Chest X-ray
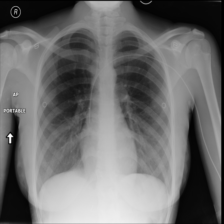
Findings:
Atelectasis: negative
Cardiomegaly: negative
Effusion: negative
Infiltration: negative
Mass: negative
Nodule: negative
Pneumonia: negative
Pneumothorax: negative
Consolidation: negative
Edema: negative
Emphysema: negative
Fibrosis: negative
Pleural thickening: negative
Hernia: negative